Question: I want to add a border pattern like the following:

'''
div {
border: 1px solid #ddd;
position: relative;
height: 150px;
text-align: center;
margin-top: 3em;
}
ul {
padding: 0;
position: absolute;
top: -55px;
left: 0;
right: 0;
}
li {
display: inline-block;
}
h3 {
background: #fff;
padding: 10px 20px;
border-top: 1px solid #dadada;
border-bottom: 1px solid #dadada;
}
'''
'''
<div>
<ul>
<li><h3>Test</h3><span>Test<br/>Test<br/>Test</span></li>
<li><h3>Test</h3><span>Test<br/>Test<br/>Test</span></li>
<li><h3>Test</h3><span>Test<br/>Test<br/>Test</span></li>
<li><h3>Test</h3><span>Test<br/>Test<br/>Test</span></li>
</ul>
</div>
'''
<URL>
Is it possible to create this border pattern with pure CSS?
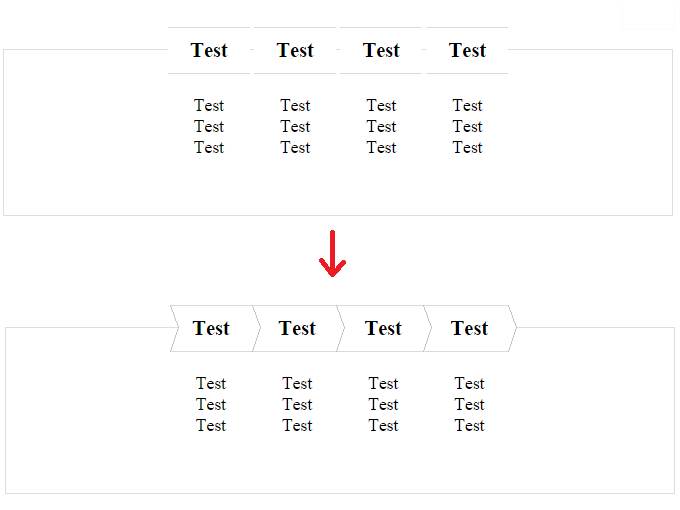
Answer: Here's some code to illustrate one possible approach for you (although slightly different):
### HTML
'''
<div id="crumbs">
<ul>
<li><a href="#1">One</a></li>
<li><a href="#2">Two</a></li>
<li><a href="#3">Three</a></li>
<li><a href="#4">Four</a></li>
<li><a href="#5">Five</a></li>
</ul>
</div>
'''
### CSS
'''
#crumbs {
text-align: center;
}
#crumbs ul {
list-style: none;
display: inline-table;
}
#crumbs ul li {
display: inline;
}
#crumbs ul li a {
display: block;
float: left;
height: 50px;
background: #3498db;
text-align: center;
padding: 30px 40px 0 80px;
position: relative;
margin: 0 10px 0 0;
font-size: 20px;
text-decoration: none;
color: #fff;
}
#crumbs ul li a:after {
content: "";
border-top: 40px solid transparent;
border-bottom: 40px solid transparent;
border-left: 40px solid #3498db;
position: absolute;
right: -40px;
top: 0;
z-index: 1;
}
#crumbs ul li a:before {
content: "";
border-top: 40px solid transparent;
border-bottom: 40px solid transparent;
border-left: 40px solid #d4f2ff;
position: absolute;
left: 0;
top: 0;
}
#crumbs ul li:first-child a {
border-top-left-radius: 10px;
border-bottom-left-radius: 10px;
}
#crumbs ul li:first-child a:before {
display: none;
}
#crumbs ul li: last-child a {
padding-right: 80px;
border-top-right-radius: 10px;
border-bottom-right-radius: 10px;
}
#crumbs ul li: last-child a:after {
display: none;
}
#crumbs ul li a:hover {
background: #fa5ba5;
}
#crumbs ul li a:hover:after {
border-left-color: #fa5ba5;
}
'''